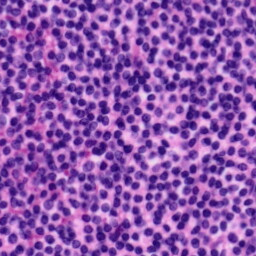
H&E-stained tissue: Tonsil